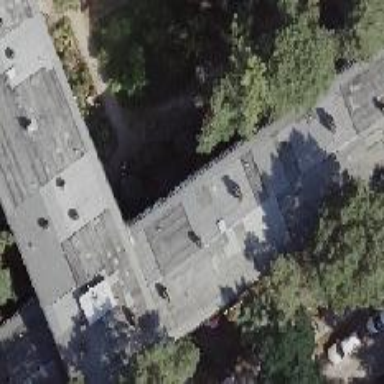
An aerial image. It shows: Apartment building with flat roof.